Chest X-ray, PA view. Patient: 62 years old, sex M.
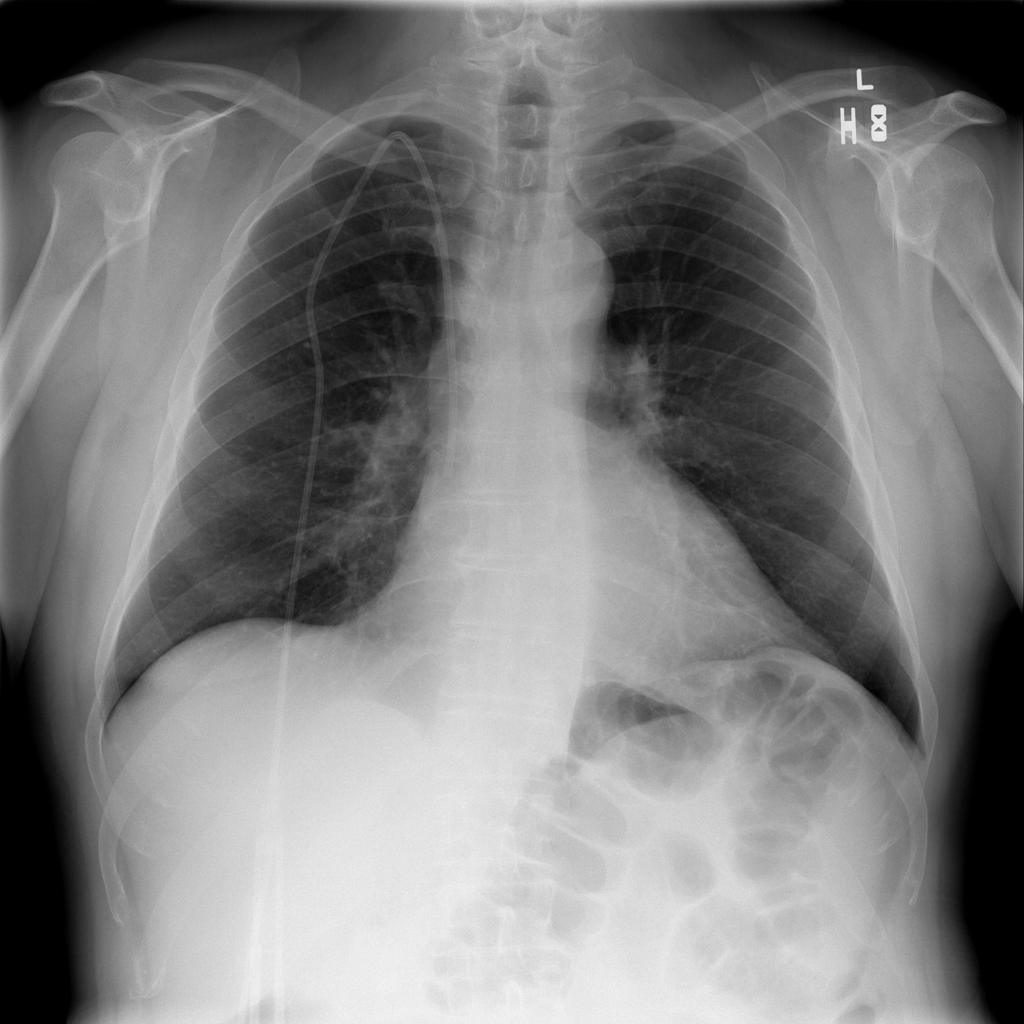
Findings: No Finding